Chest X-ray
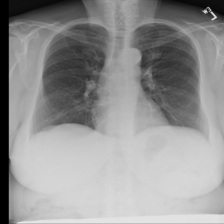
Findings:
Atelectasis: negative
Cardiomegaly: negative
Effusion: negative
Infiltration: negative
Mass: negative
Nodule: negative
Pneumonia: negative
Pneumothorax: negative
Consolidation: negative
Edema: negative
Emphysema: negative
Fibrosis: negative
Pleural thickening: negative
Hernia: negative